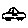
Label: car